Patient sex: M
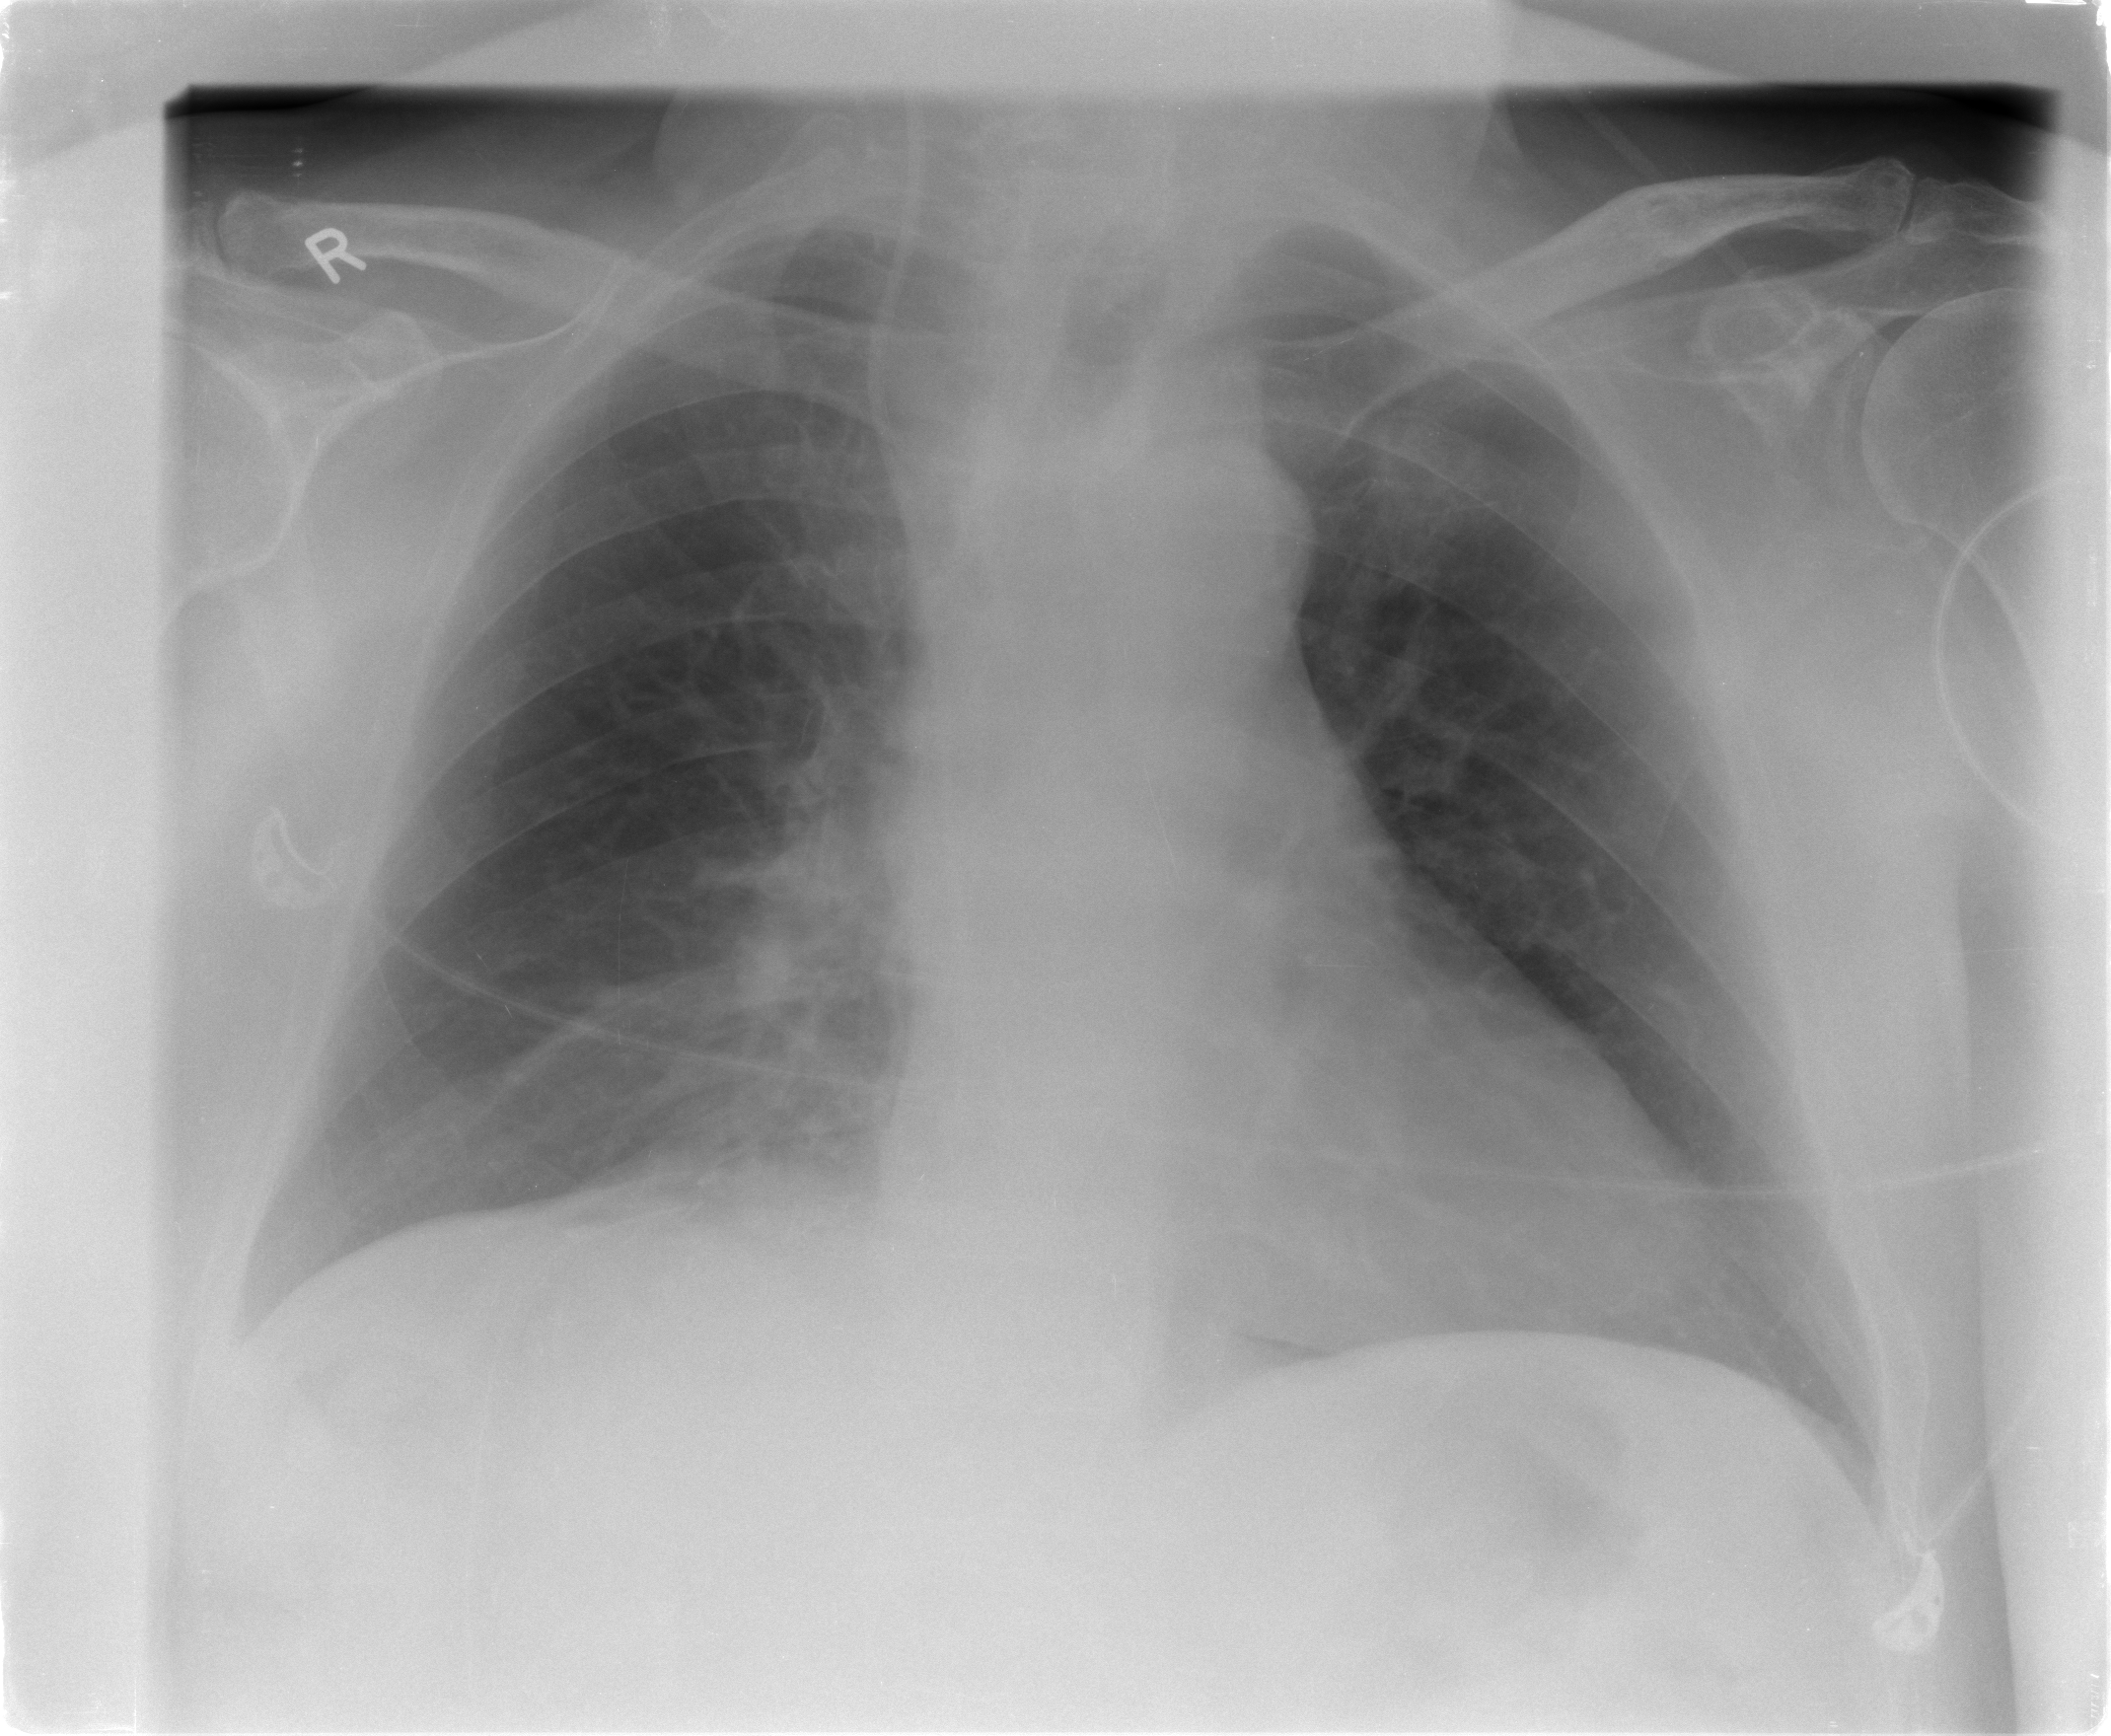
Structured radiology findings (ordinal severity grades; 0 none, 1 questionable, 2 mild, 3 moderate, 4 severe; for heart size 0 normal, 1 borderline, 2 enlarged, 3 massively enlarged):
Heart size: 0
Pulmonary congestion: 0
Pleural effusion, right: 0
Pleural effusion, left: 2
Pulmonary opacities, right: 0
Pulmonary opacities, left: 0
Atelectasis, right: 0
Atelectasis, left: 0